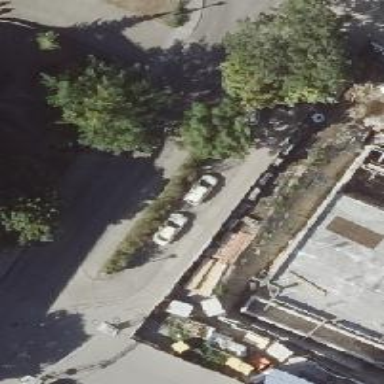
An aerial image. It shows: Taxi stand.